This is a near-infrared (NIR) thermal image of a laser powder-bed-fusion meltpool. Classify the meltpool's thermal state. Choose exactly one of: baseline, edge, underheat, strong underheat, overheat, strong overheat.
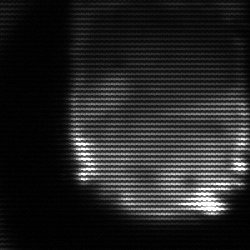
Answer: edge